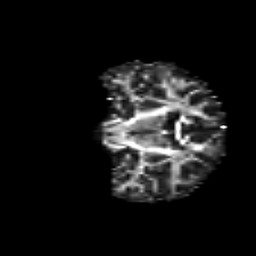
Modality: FA
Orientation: coronal
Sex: male
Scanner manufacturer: siemens
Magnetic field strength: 3 T
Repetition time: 5 s
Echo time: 0.071 s